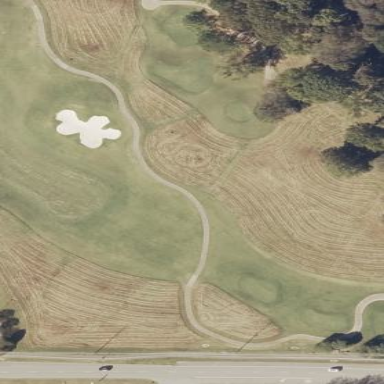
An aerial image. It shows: Golf rough area.